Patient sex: M
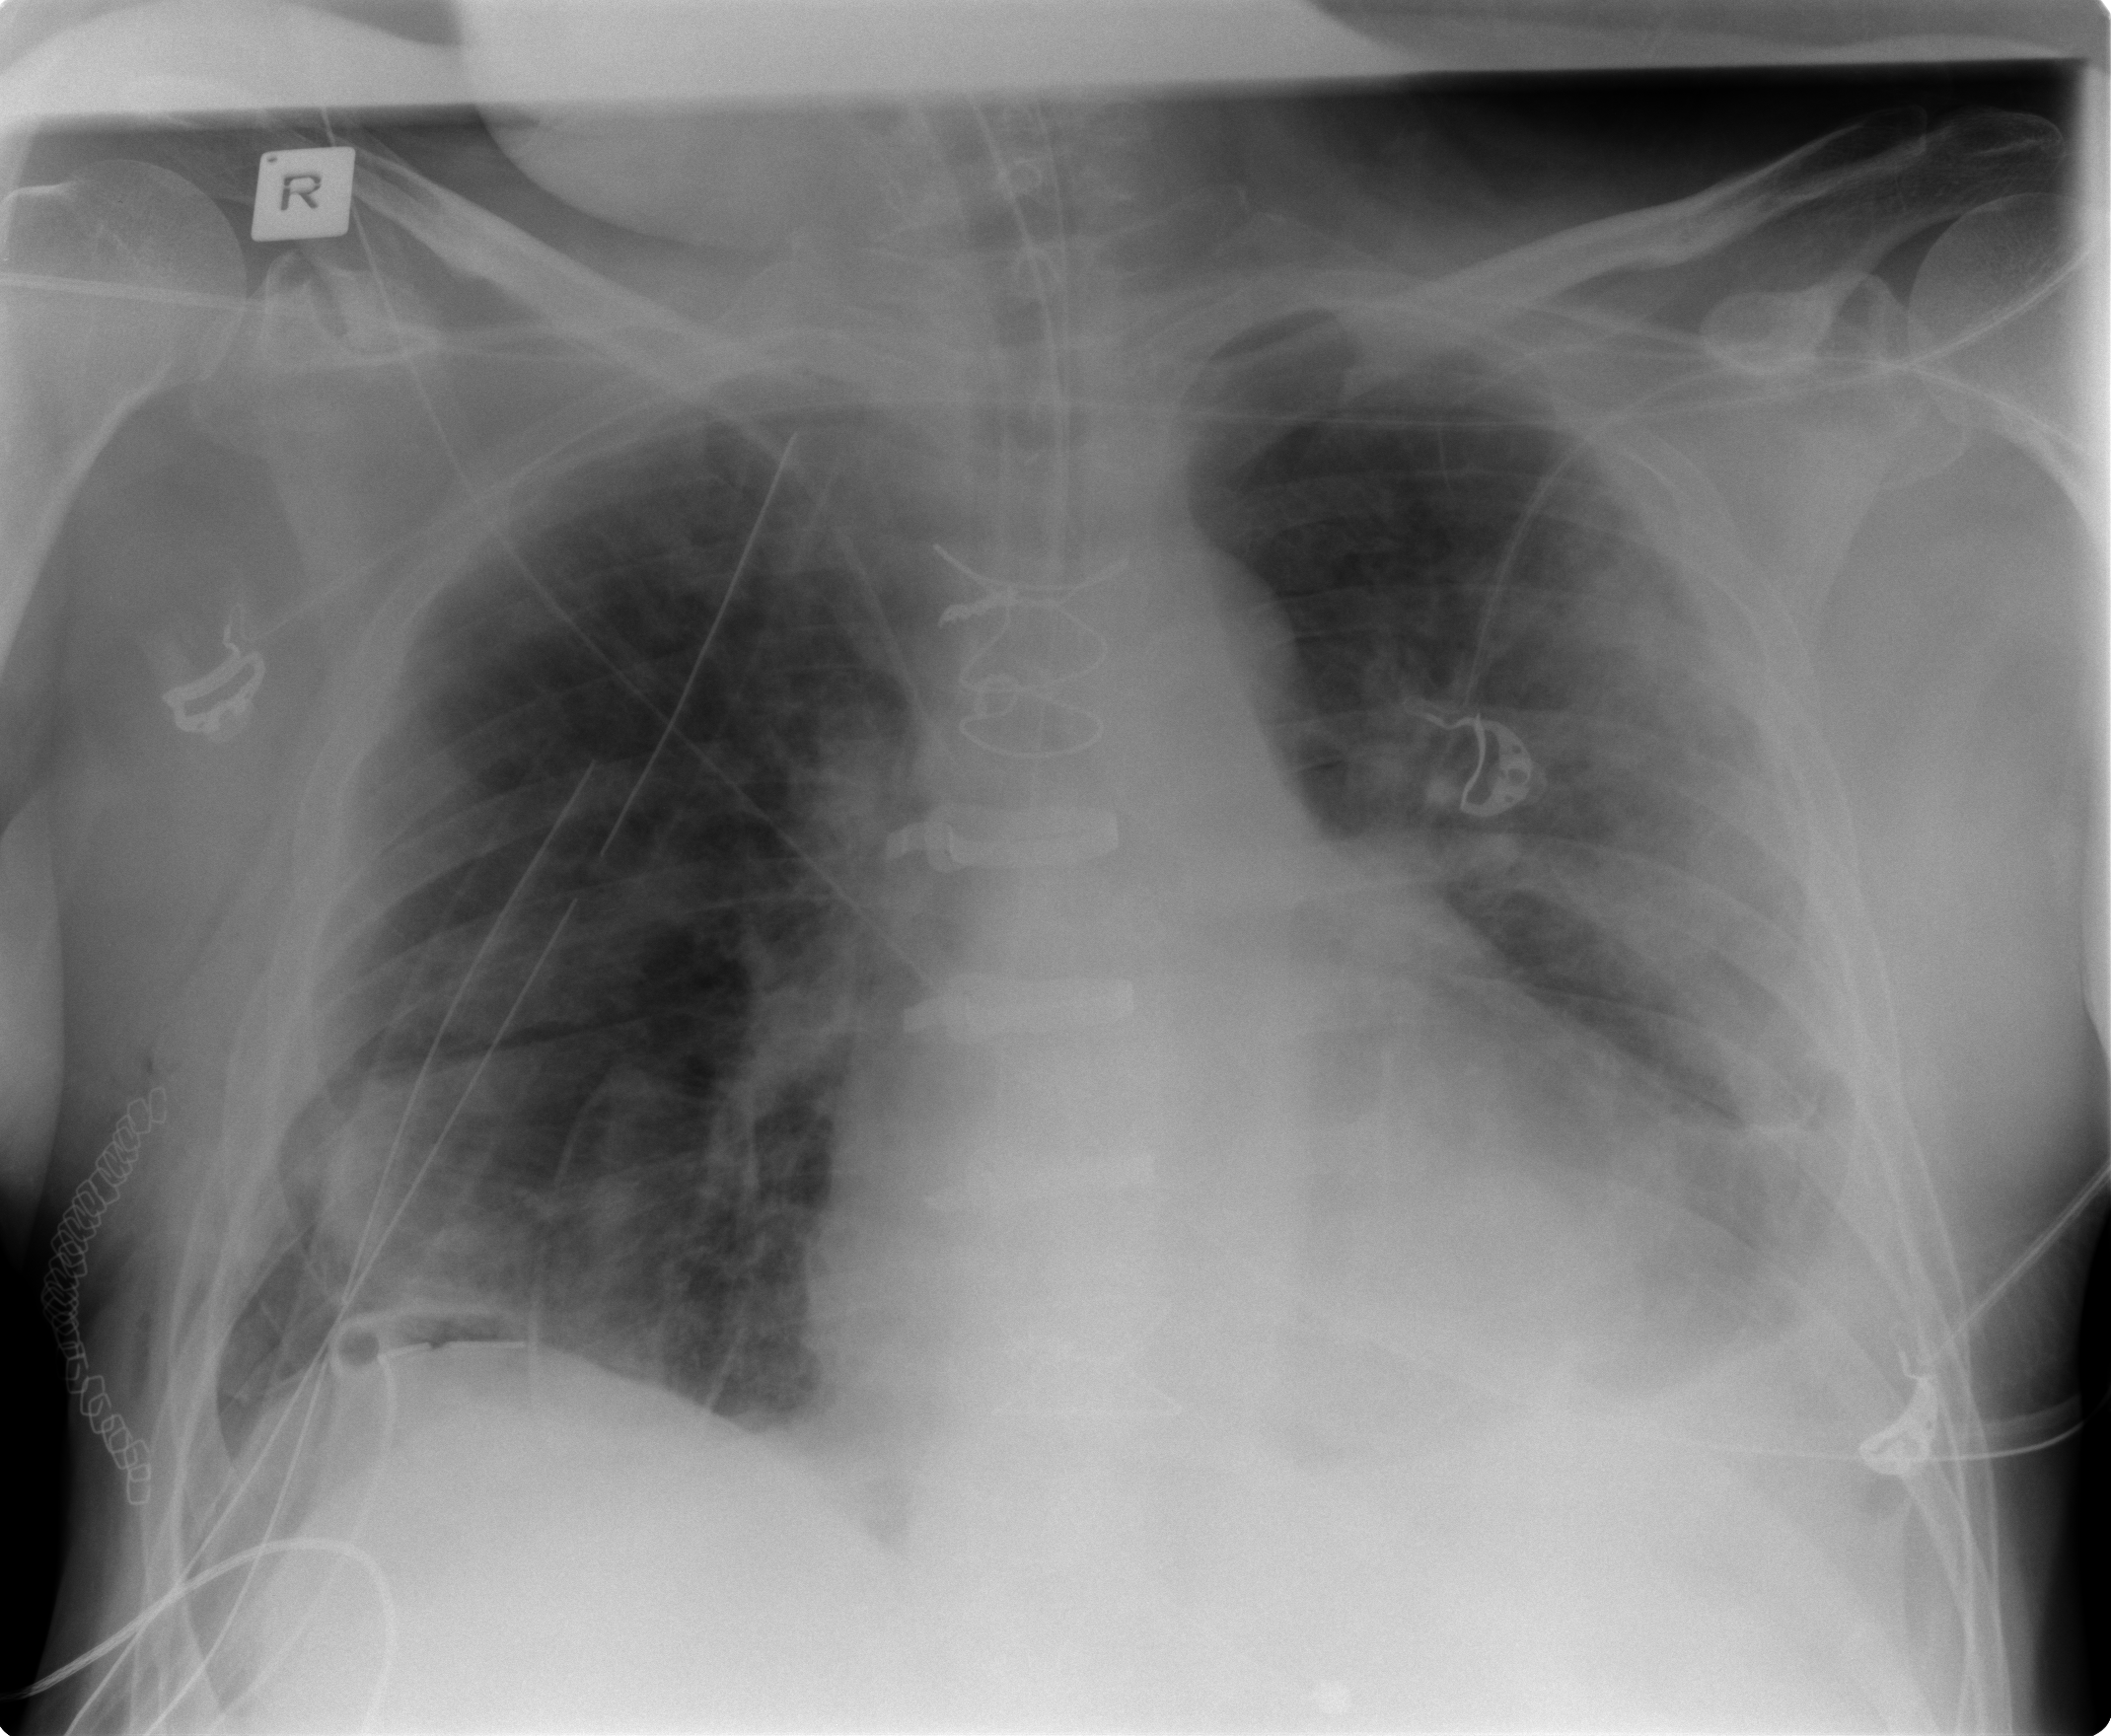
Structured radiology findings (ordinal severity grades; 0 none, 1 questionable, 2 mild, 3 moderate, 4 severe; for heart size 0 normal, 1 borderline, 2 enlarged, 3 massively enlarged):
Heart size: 2
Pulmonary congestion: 3
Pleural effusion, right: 2
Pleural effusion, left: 3
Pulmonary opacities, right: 2
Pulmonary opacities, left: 3
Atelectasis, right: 2
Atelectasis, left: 3